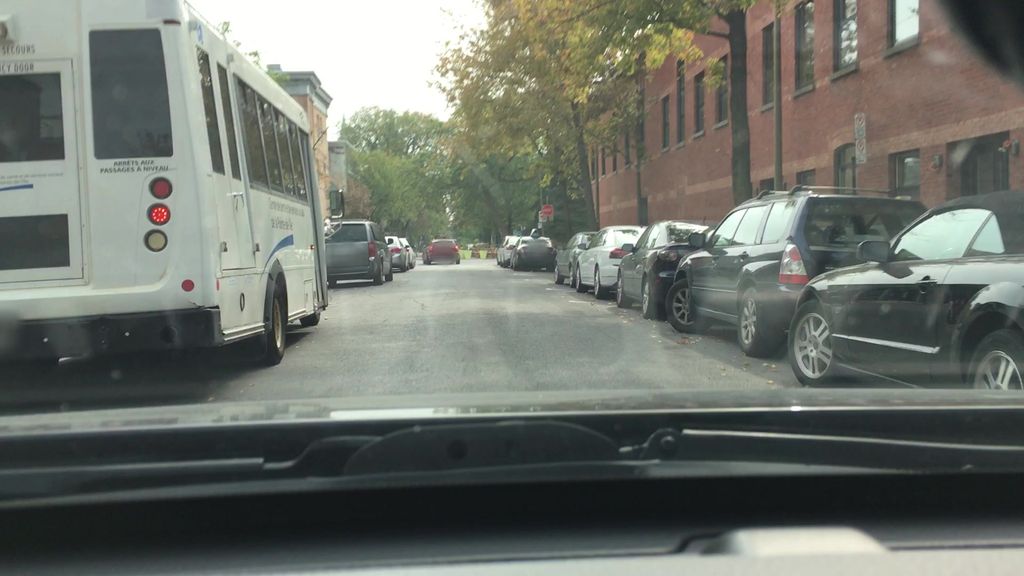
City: montreal